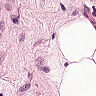
Metastatic tissue present: no